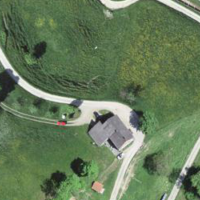
EUNIS habitat code: 24
Species observed at this site:
Campanula glomerata